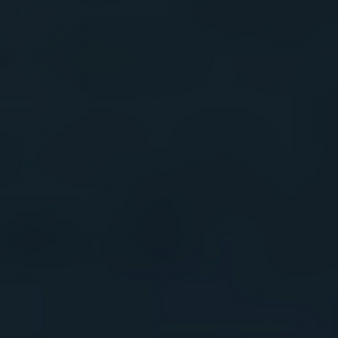
Label: other